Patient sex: F
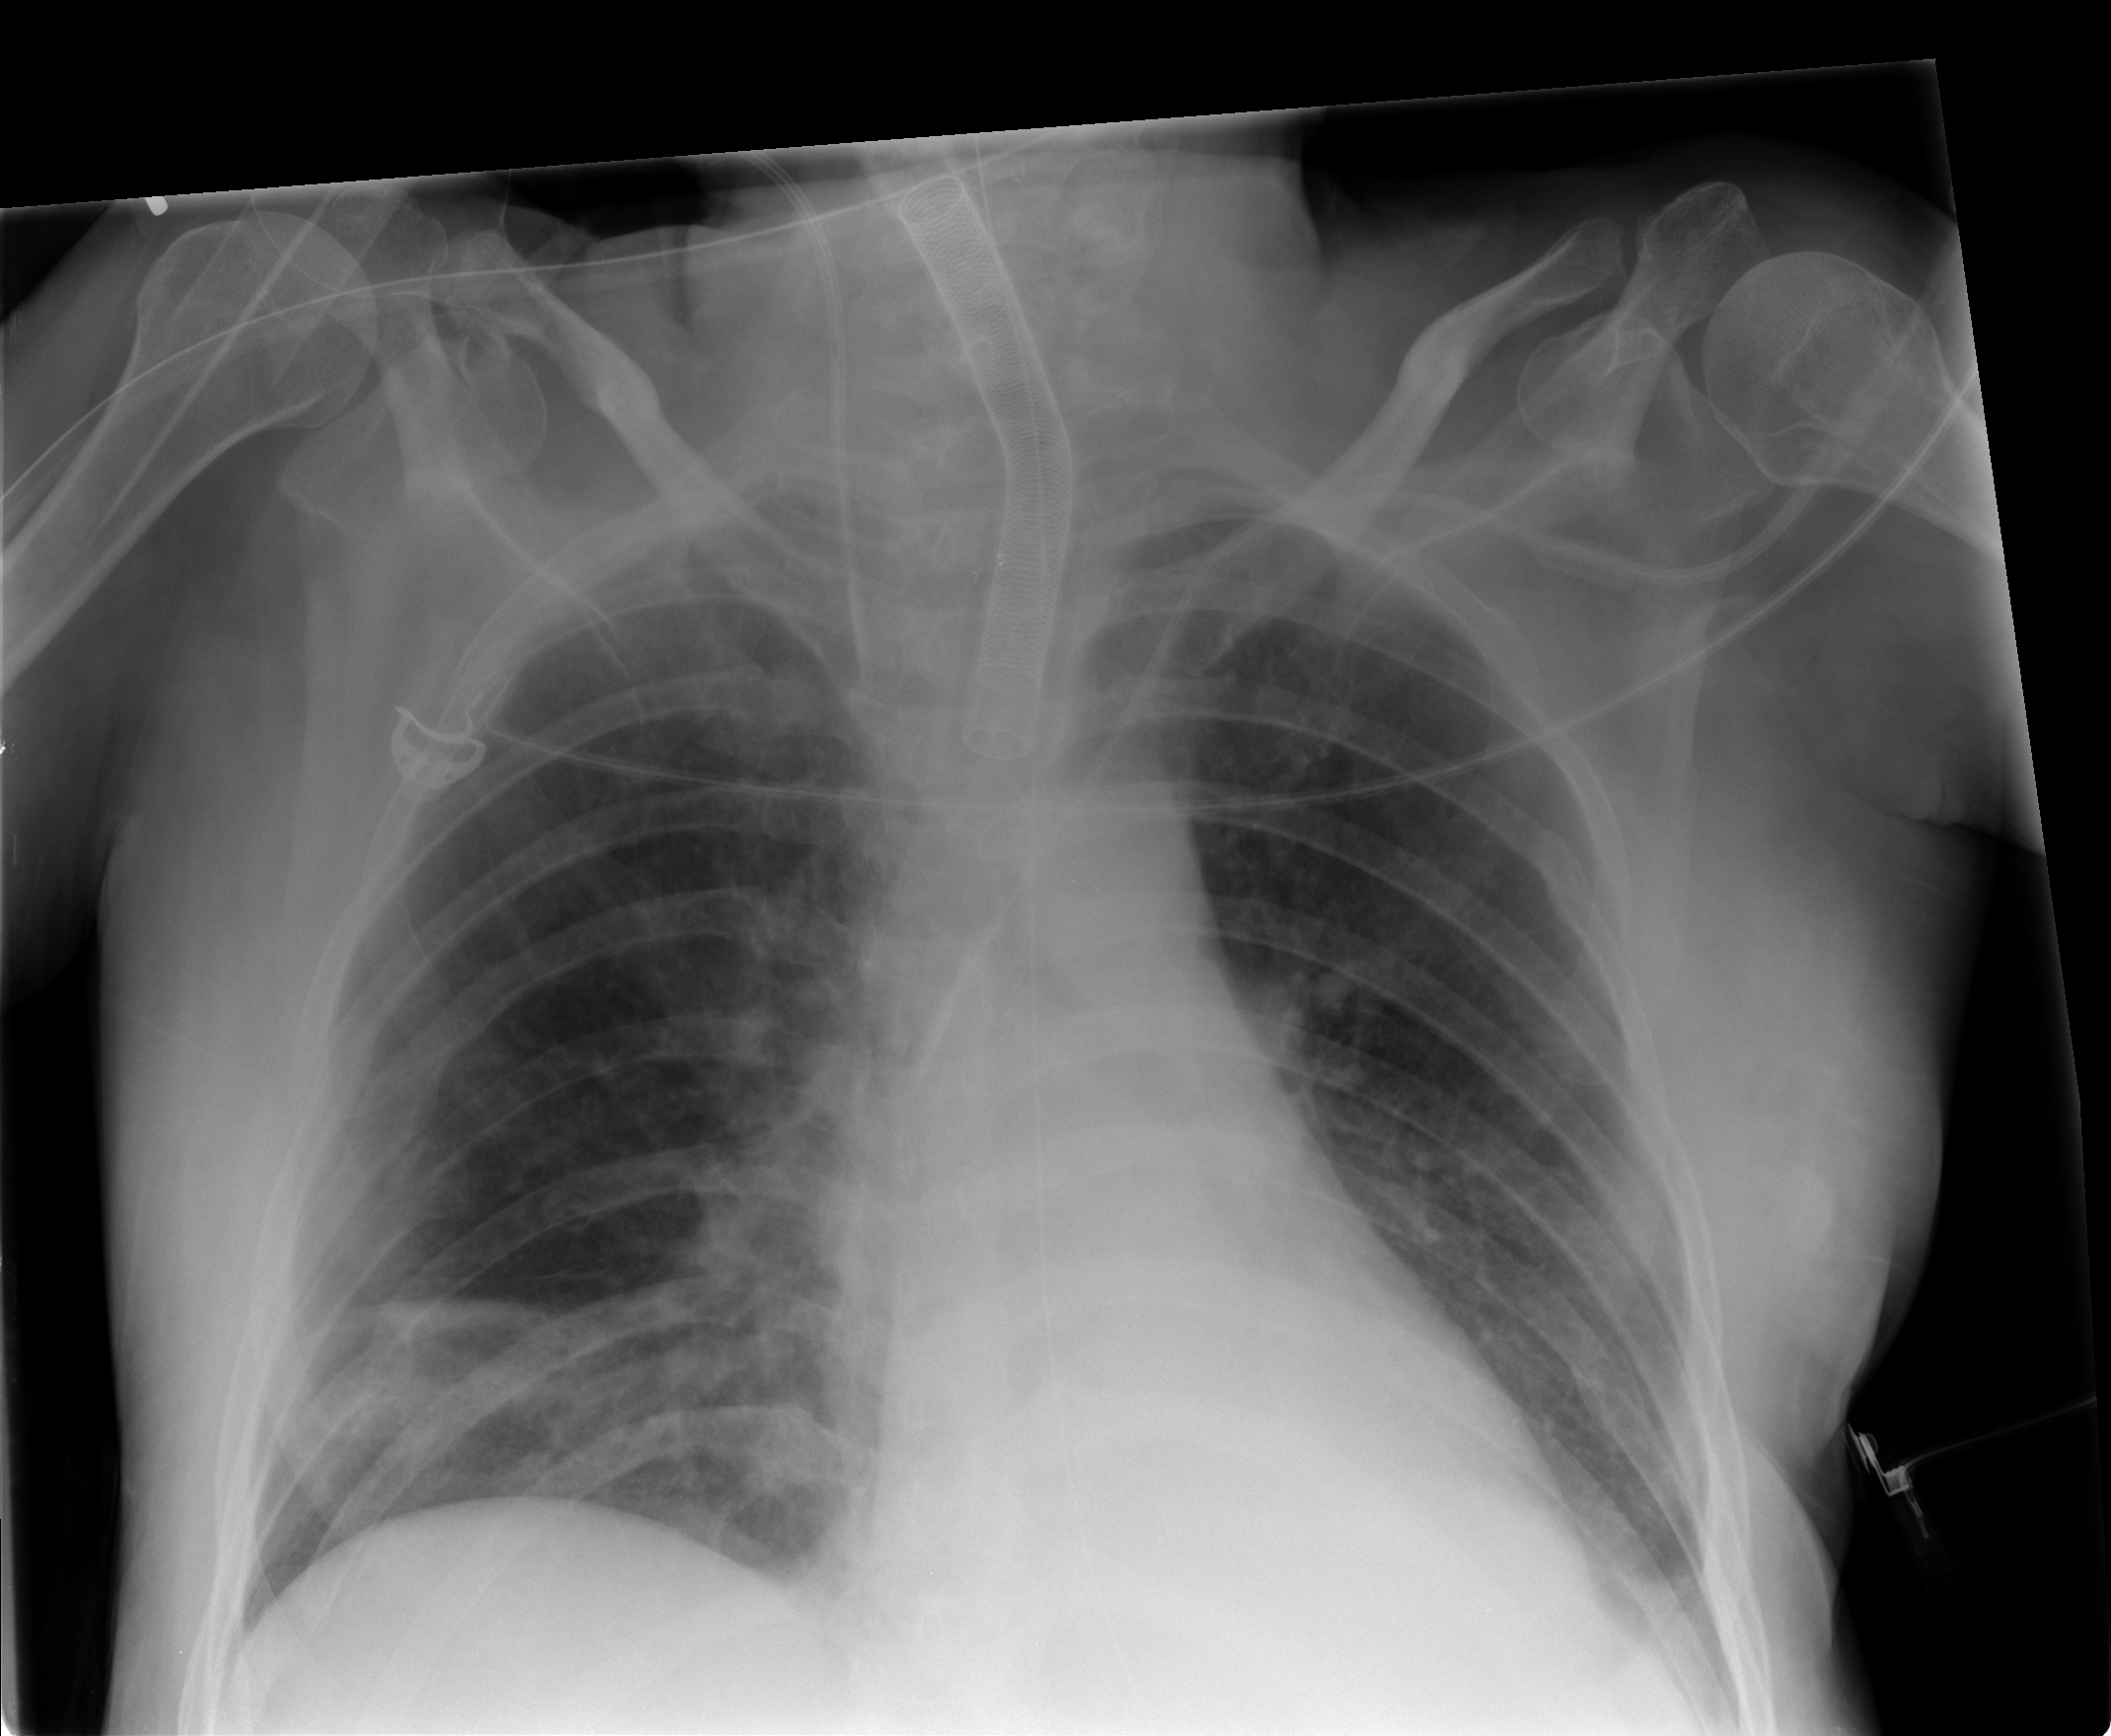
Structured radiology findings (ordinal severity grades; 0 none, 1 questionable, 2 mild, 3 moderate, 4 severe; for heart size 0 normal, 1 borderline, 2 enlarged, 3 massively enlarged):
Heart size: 0
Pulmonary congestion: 0
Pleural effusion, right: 0
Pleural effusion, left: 1
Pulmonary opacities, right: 0
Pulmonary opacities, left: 0
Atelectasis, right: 2
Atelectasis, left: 2